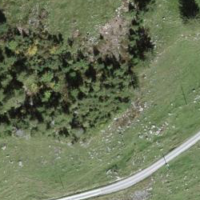
EUNIS habitat code: 26
Species observed at this site:
Erinus alpinus